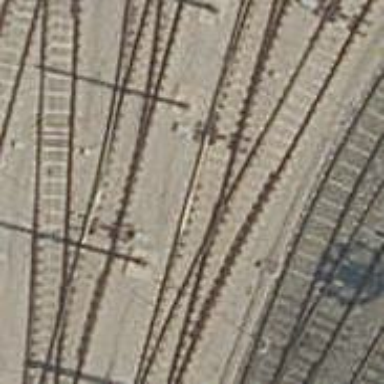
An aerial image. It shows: Railway switch.